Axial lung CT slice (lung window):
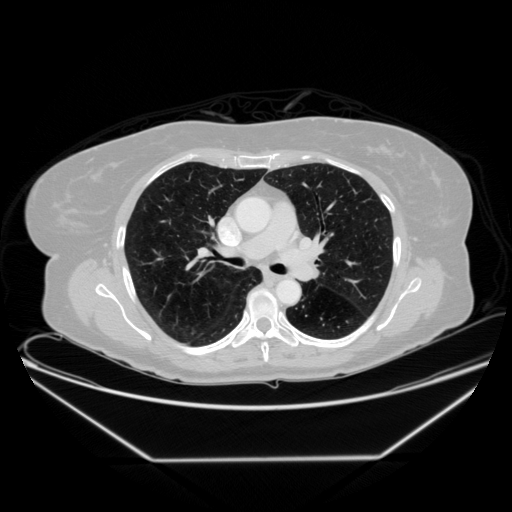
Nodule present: no